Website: home-depot
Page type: review-order
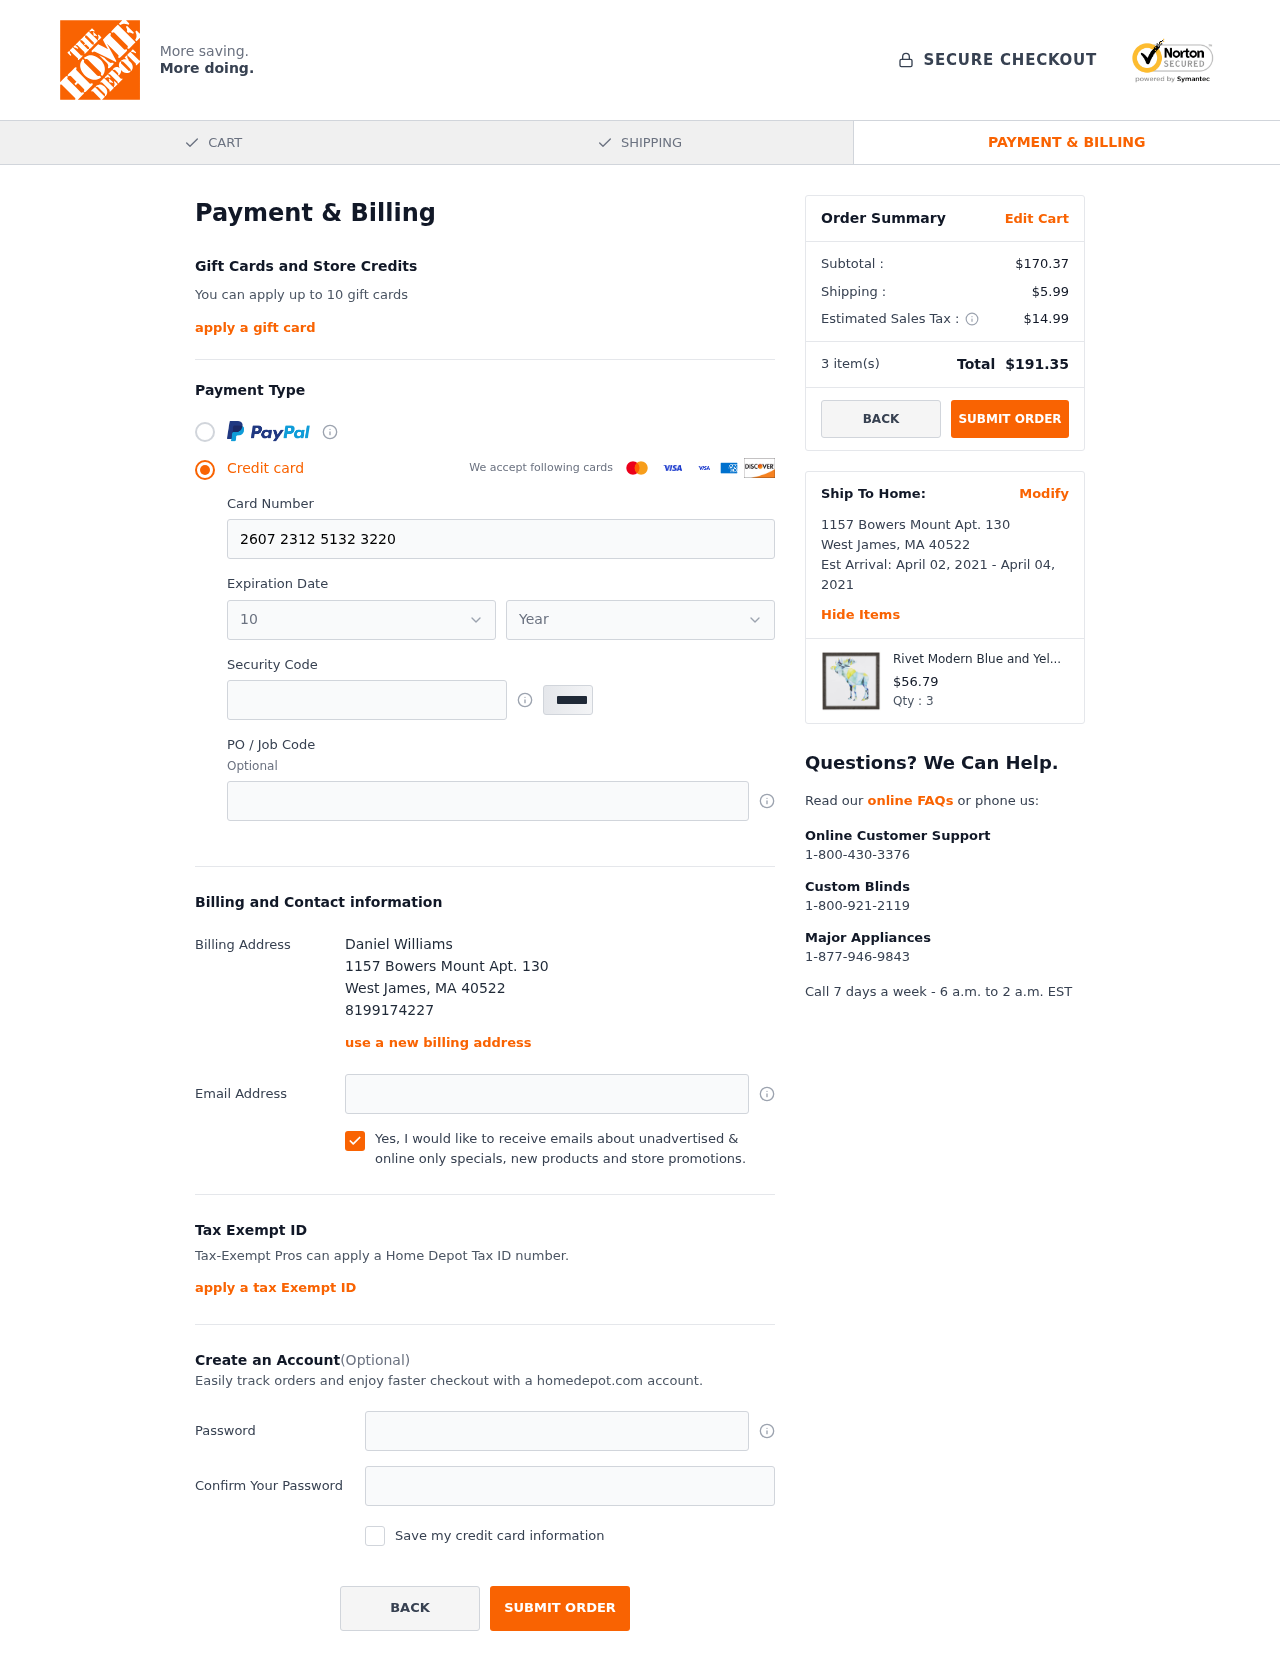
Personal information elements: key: PII_CARD_EXPIRY_MONTH
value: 10
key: PII_CARD_EXPIRY_YEAR
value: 29
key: PII_CITY
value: West James
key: PII_FULLNAME
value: Daniel Williams
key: PII_PHONE
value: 8199174227
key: PII_POSTCODE
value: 40522
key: PII_STATE_ABBR
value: MA
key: PII_STREET
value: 1157 Bowers Mount Apt. 130
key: PII_CARD_NUMBER
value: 2607 2312 5132 3220
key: PII_CARD_CVV
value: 507
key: PII_JOB_CODE
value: WO-136491
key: PII_EMAIL
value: dwilliams@hotmail.com
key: PII_STATE_ABBR3
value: MA
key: PII_POSTCODE_FULL
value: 40522
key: PII_POSTCODE_NUMERIC
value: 40522
Product elements: key: PRODUCT1_NAME
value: Rivet Modern Blue and Yellow Geometric Bear Print Framed Wall Art Décor
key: PRODUCT1_PRICE
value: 56.79
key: PRODUCT1_QUANTITY
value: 3
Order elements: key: ORDER_SUBTOTAL
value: $170.37
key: ORDER_SHIPPING_COST
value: $5.99
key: ORDER_TAX
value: $14.99
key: ORDER_NUM_ITEMS
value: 3
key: ORDER_TOTAL
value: $191.35
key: ORDER_SHIPPING_DATE
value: April 02, 2021
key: ORDER_DELIVERY_DATE
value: April 04, 2021